Question: I have 3 text views as shown below. once i click on one of it, now it turns to red and turn backs to its default colour. I want to keep the selected textview in red. i have these 3 textview in a fragment.
'''
mQuickReturnView = (TextView) view.findViewById(R.id.footer);
mQuickReturnView1 = (TextView) view.findViewById(R.id.footer1);
mQuickReturnView2 = (TextView) view.findViewById(R.id.footer2);
TextView clickTextView = (TextView) view.findViewById(R.id.footer);
TextView clickTextView1 = (TextView) view.findViewById(R.id.footer1);
TextView clickTextView2 = (TextView) view.findViewById(R.id.footer2);
clickTextView.setOnClickListener(new View.OnClickListener() {
@Override
public void onClick(View v) {
Toast.makeText(getActivity(), "toppings!",
Toast.LENGTH_LONG).show();
}
});
clickTextView1.setOnClickListener(new View.OnClickListener() {
@Override
public void onClick(View v) {
Toast.makeText(getActivity(), "Bigg pizza!",
Toast.LENGTH_LONG).show();
}
});
clickTextView2.setOnClickListener(new View.OnClickListener() {
@Override
public void onClick(View v) {
Toast.makeText(getActivity(), "Italiano!",
Toast.LENGTH_LONG).show();
}
});
'''
.xml file
'''
<?xml version="1.0" encoding="utf-8"?>
<selector xmlns:android="http://schemas.android.com/apk/res/android">
<!-- not selected has transparent color -->
<item android:state_pressed="false" android:state_selected="false">
<color android:color="#D8000000"/>
</item>
<item android:state_pressed="true" android:state_selected="false" >
<color android:color="#ff0000"/>
</item>
<item android:state_pressed="false" android:state_selected="true">
<color android:color="#ff0000"/>
</item>
<item android:state_pressed="true" android:state_selected="true">
<color android:color="#ff0000"/>
</item>
</selector>
'''
layout
'''
<lk.gamma.pizzakraft.menu.QuickReturnListView
android:id="@android:id/list"
android:layout_width="match_parent"
android:layout_height="wrap_content" />
<TextView
android:id="@+id/footer1"
android:layout_width="106.5dip"
android:layout_height="wrap_content"
android:layout_alignParentBottom="true"
android:layout_alignParentRight="true"
android:background="@drawable/textview_background"
android:gravity="center"
android:paddingBottom="8dip"
android:paddingLeft="16dip"
android:paddingRight="16dip"
android:textColor="@drawable/textview_font"
android:paddingTop="8dip"
android:text="@string/footer3"
android:textAppearance="?android:attr/textAppearanceSmall"
/>
<!-- android:background="#D8000000" -->
<TextView
android:id="@+id/footer2"
android:layout_width="107dip"
android:layout_height="wrap_content"
android:layout_alignParentBottom="true"
android:layout_toRightOf="@+id/footer"
android:background="@drawable/textview_background"
android:gravity="center"
android:paddingBottom="8dip"
android:paddingLeft="16dip"
android:paddingRight="16dip"
android:paddingTop="8dip"
android:textColor="@drawable/textview_font"
android:text="@string/footer2"
android:textAppearance="?android:attr/textAppearanceSmall"
/>
<TextView
android:id="@+id/footer"
android:layout_width="106dip"
android:layout_height="wrap_content"
android:layout_alignParentBottom="true"
android:layout_alignParentLeft="true"
android:background="@drawable/textview_background"
android:gravity="center"
android:paddingBottom="8dip"
android:paddingLeft="16dip"
android:paddingRight="16dip"
android:paddingTop="8dip"
android:textColor="@drawable/textview_font"
android:text="@string/footer1"
android:textAppearance="?android:attr/textAppearanceSmall"
/>
'''

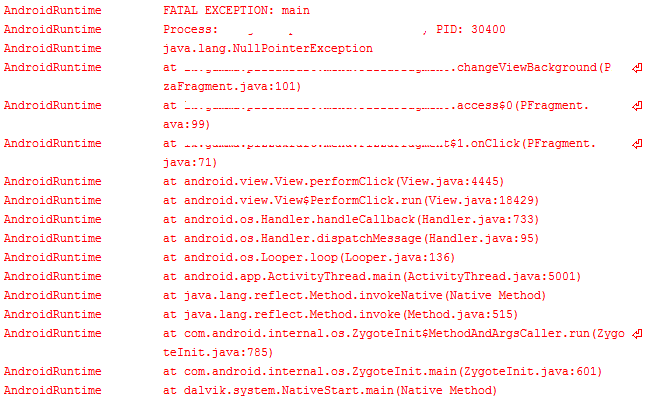
Answer: There is one simple solution:
'''
private static TextView selectedView = null;
... ...
eachTextView.setOnClickListener(new View.OnClickListener() {
@Override
public void onClick(View v) {
//change last selected view to be normal
if(selectedView != null)
selectedView.setTextColor(Color.parseColor("#D8000000"));
//set selectedView to be current selected view
selectedView = (TextView)v;
//change selected view to be red
selectedView.setTextColor(Color.parseColor("#FF0000"));
Toast.makeText(getActivity(), "toppings!",
Toast.LENGTH_LONG).show();
}
});
'''
If you want to change TextView background color insdead of text color, then just replace 'setTextColor' with 'setBackgroundColor'.
Besides for your case, seems it is not neccessary to use selector, because it is just for specific view state change, nothing to do with other view.